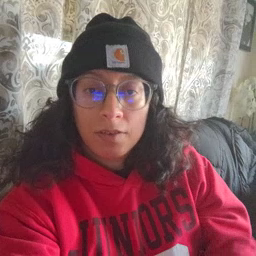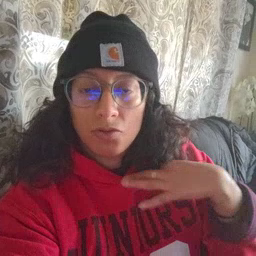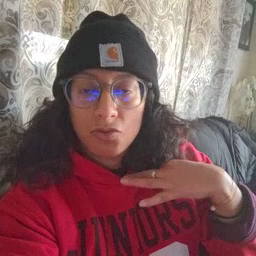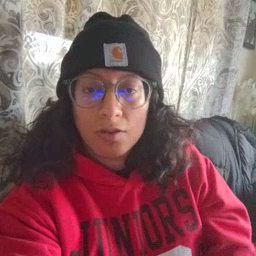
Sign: shirt